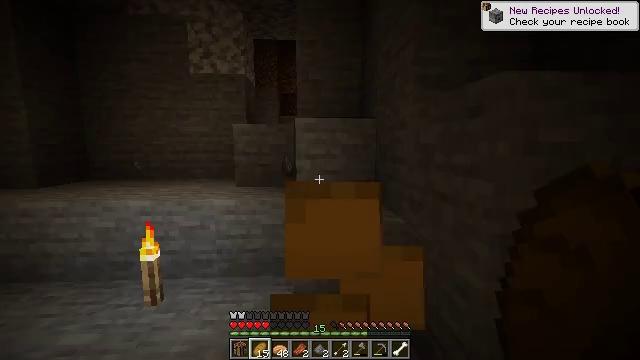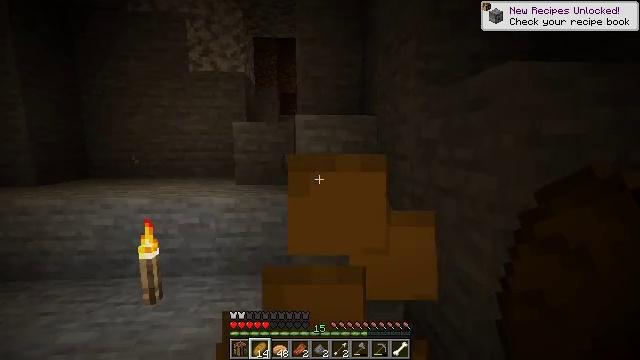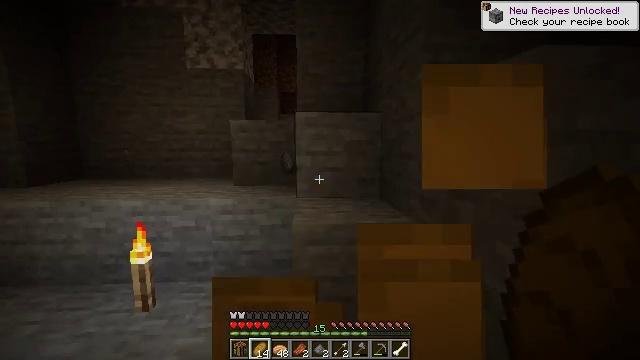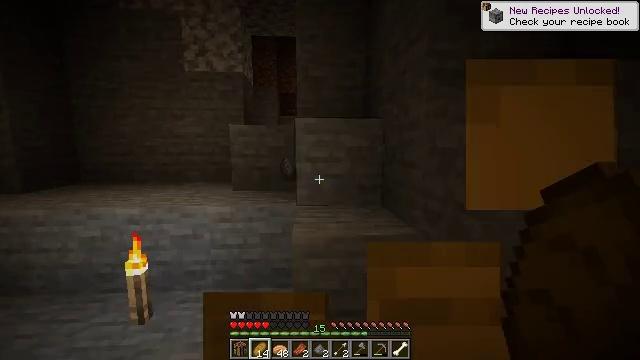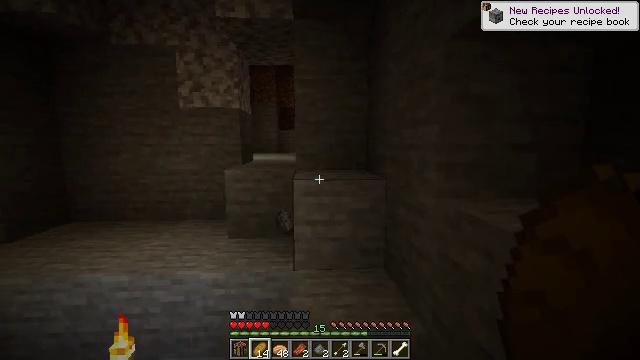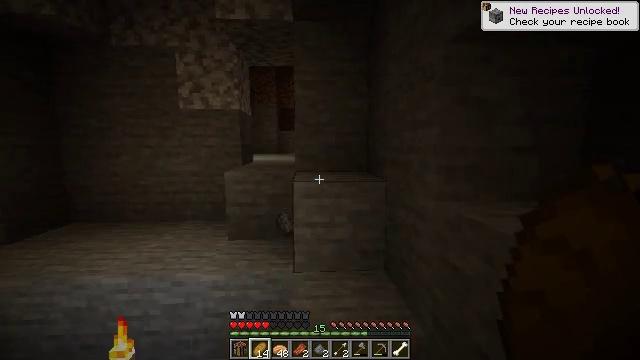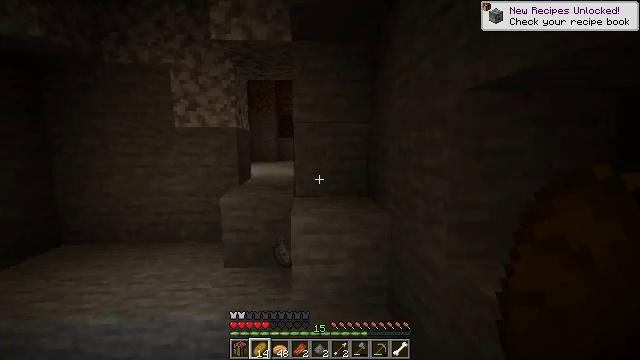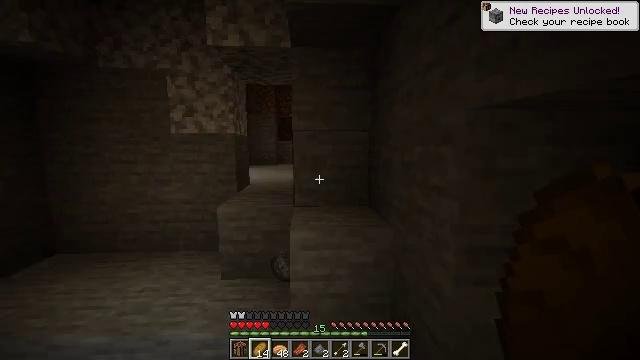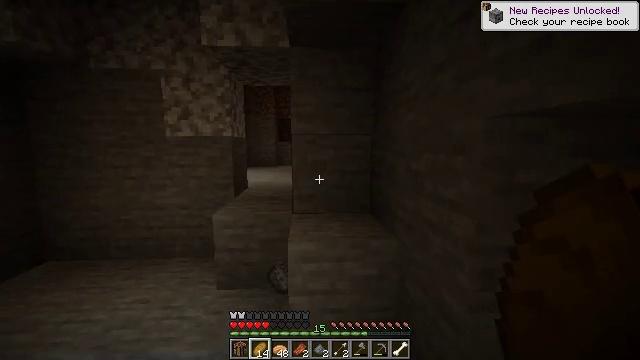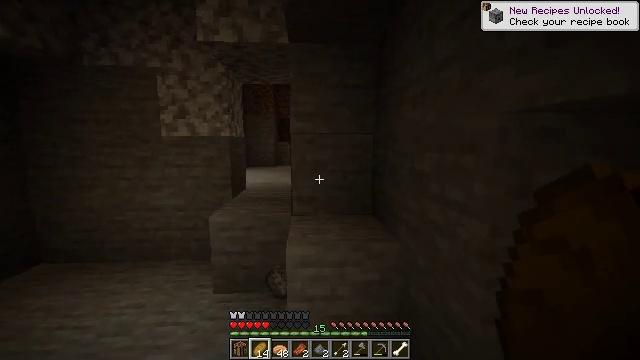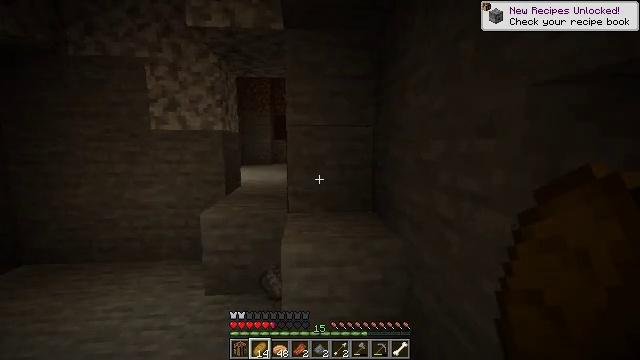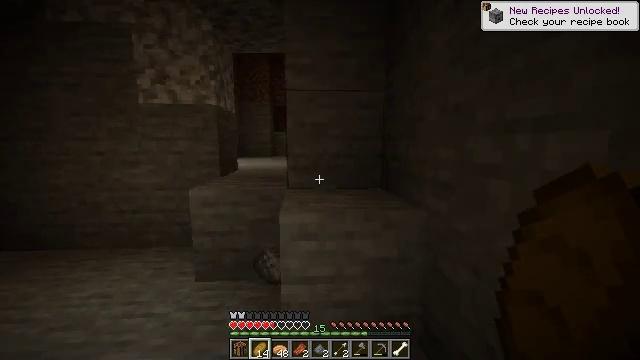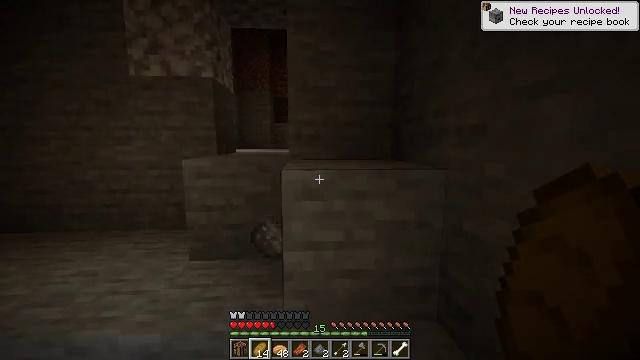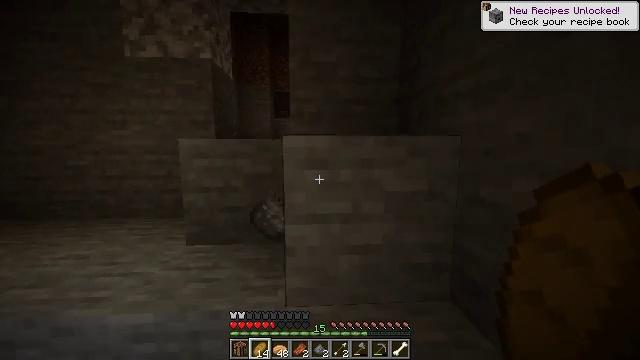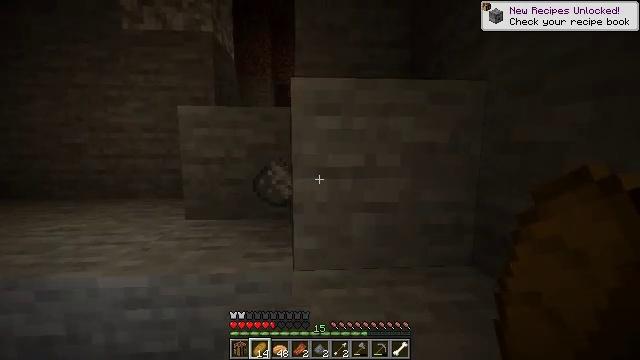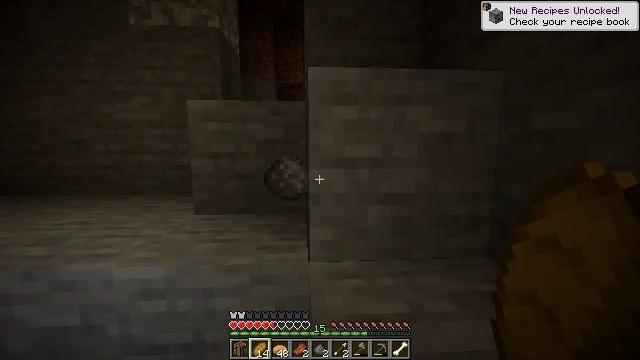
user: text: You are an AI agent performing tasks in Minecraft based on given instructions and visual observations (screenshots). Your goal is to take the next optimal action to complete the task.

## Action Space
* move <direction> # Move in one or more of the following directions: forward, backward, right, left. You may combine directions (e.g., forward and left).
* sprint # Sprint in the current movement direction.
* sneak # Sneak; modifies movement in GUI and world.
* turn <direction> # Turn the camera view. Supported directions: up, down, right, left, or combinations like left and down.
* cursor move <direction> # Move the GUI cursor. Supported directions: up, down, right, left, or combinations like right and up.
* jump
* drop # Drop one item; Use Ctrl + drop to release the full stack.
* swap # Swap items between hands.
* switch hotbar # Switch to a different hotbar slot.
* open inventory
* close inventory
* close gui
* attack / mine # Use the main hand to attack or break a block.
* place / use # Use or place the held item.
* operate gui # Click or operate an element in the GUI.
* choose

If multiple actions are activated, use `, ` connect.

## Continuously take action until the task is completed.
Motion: motion action
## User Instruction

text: Drop gunpowder.
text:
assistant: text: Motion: move forward, use / place, jump
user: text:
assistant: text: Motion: move forward, use / place, jump
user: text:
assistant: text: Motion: move forward, use / place, jump
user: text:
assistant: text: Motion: move forward, use / place
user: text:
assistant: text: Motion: move forward, use / place
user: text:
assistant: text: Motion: move forward, use / place
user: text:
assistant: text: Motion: move forward, use / place
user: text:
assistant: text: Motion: move forward, use / place
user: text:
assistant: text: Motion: move forward, use / place
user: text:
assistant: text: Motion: move forward and move left, use / place
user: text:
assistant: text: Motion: move forward and move left
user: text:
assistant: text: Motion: move forward and move left
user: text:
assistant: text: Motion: move forward and move left
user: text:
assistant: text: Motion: move forward and move left
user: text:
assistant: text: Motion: move forward and move left
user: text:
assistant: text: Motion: move forward and move left
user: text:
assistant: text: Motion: move forward and move left
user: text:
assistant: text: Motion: move forward and move left
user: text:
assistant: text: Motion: move forward and move left, turn right and up
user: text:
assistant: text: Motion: move forward, turn right and up
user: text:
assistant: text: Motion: move forward, turn right, jump
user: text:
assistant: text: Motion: move forward, jump
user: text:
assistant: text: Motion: move forward, turn right, jump
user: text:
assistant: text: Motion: move forward, turn right and up, jump
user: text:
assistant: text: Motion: move forward, jump
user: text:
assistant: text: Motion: move forward
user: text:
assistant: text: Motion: move forward
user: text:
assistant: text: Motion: move forward
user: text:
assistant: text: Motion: move forward
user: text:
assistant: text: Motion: move forward